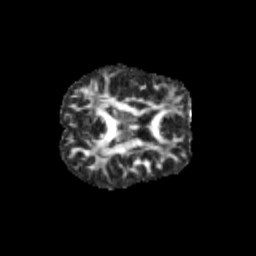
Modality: FA
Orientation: axial
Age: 12
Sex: female
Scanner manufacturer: siemens
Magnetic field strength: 3 T
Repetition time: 3.8 s
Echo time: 0.07 s